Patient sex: M
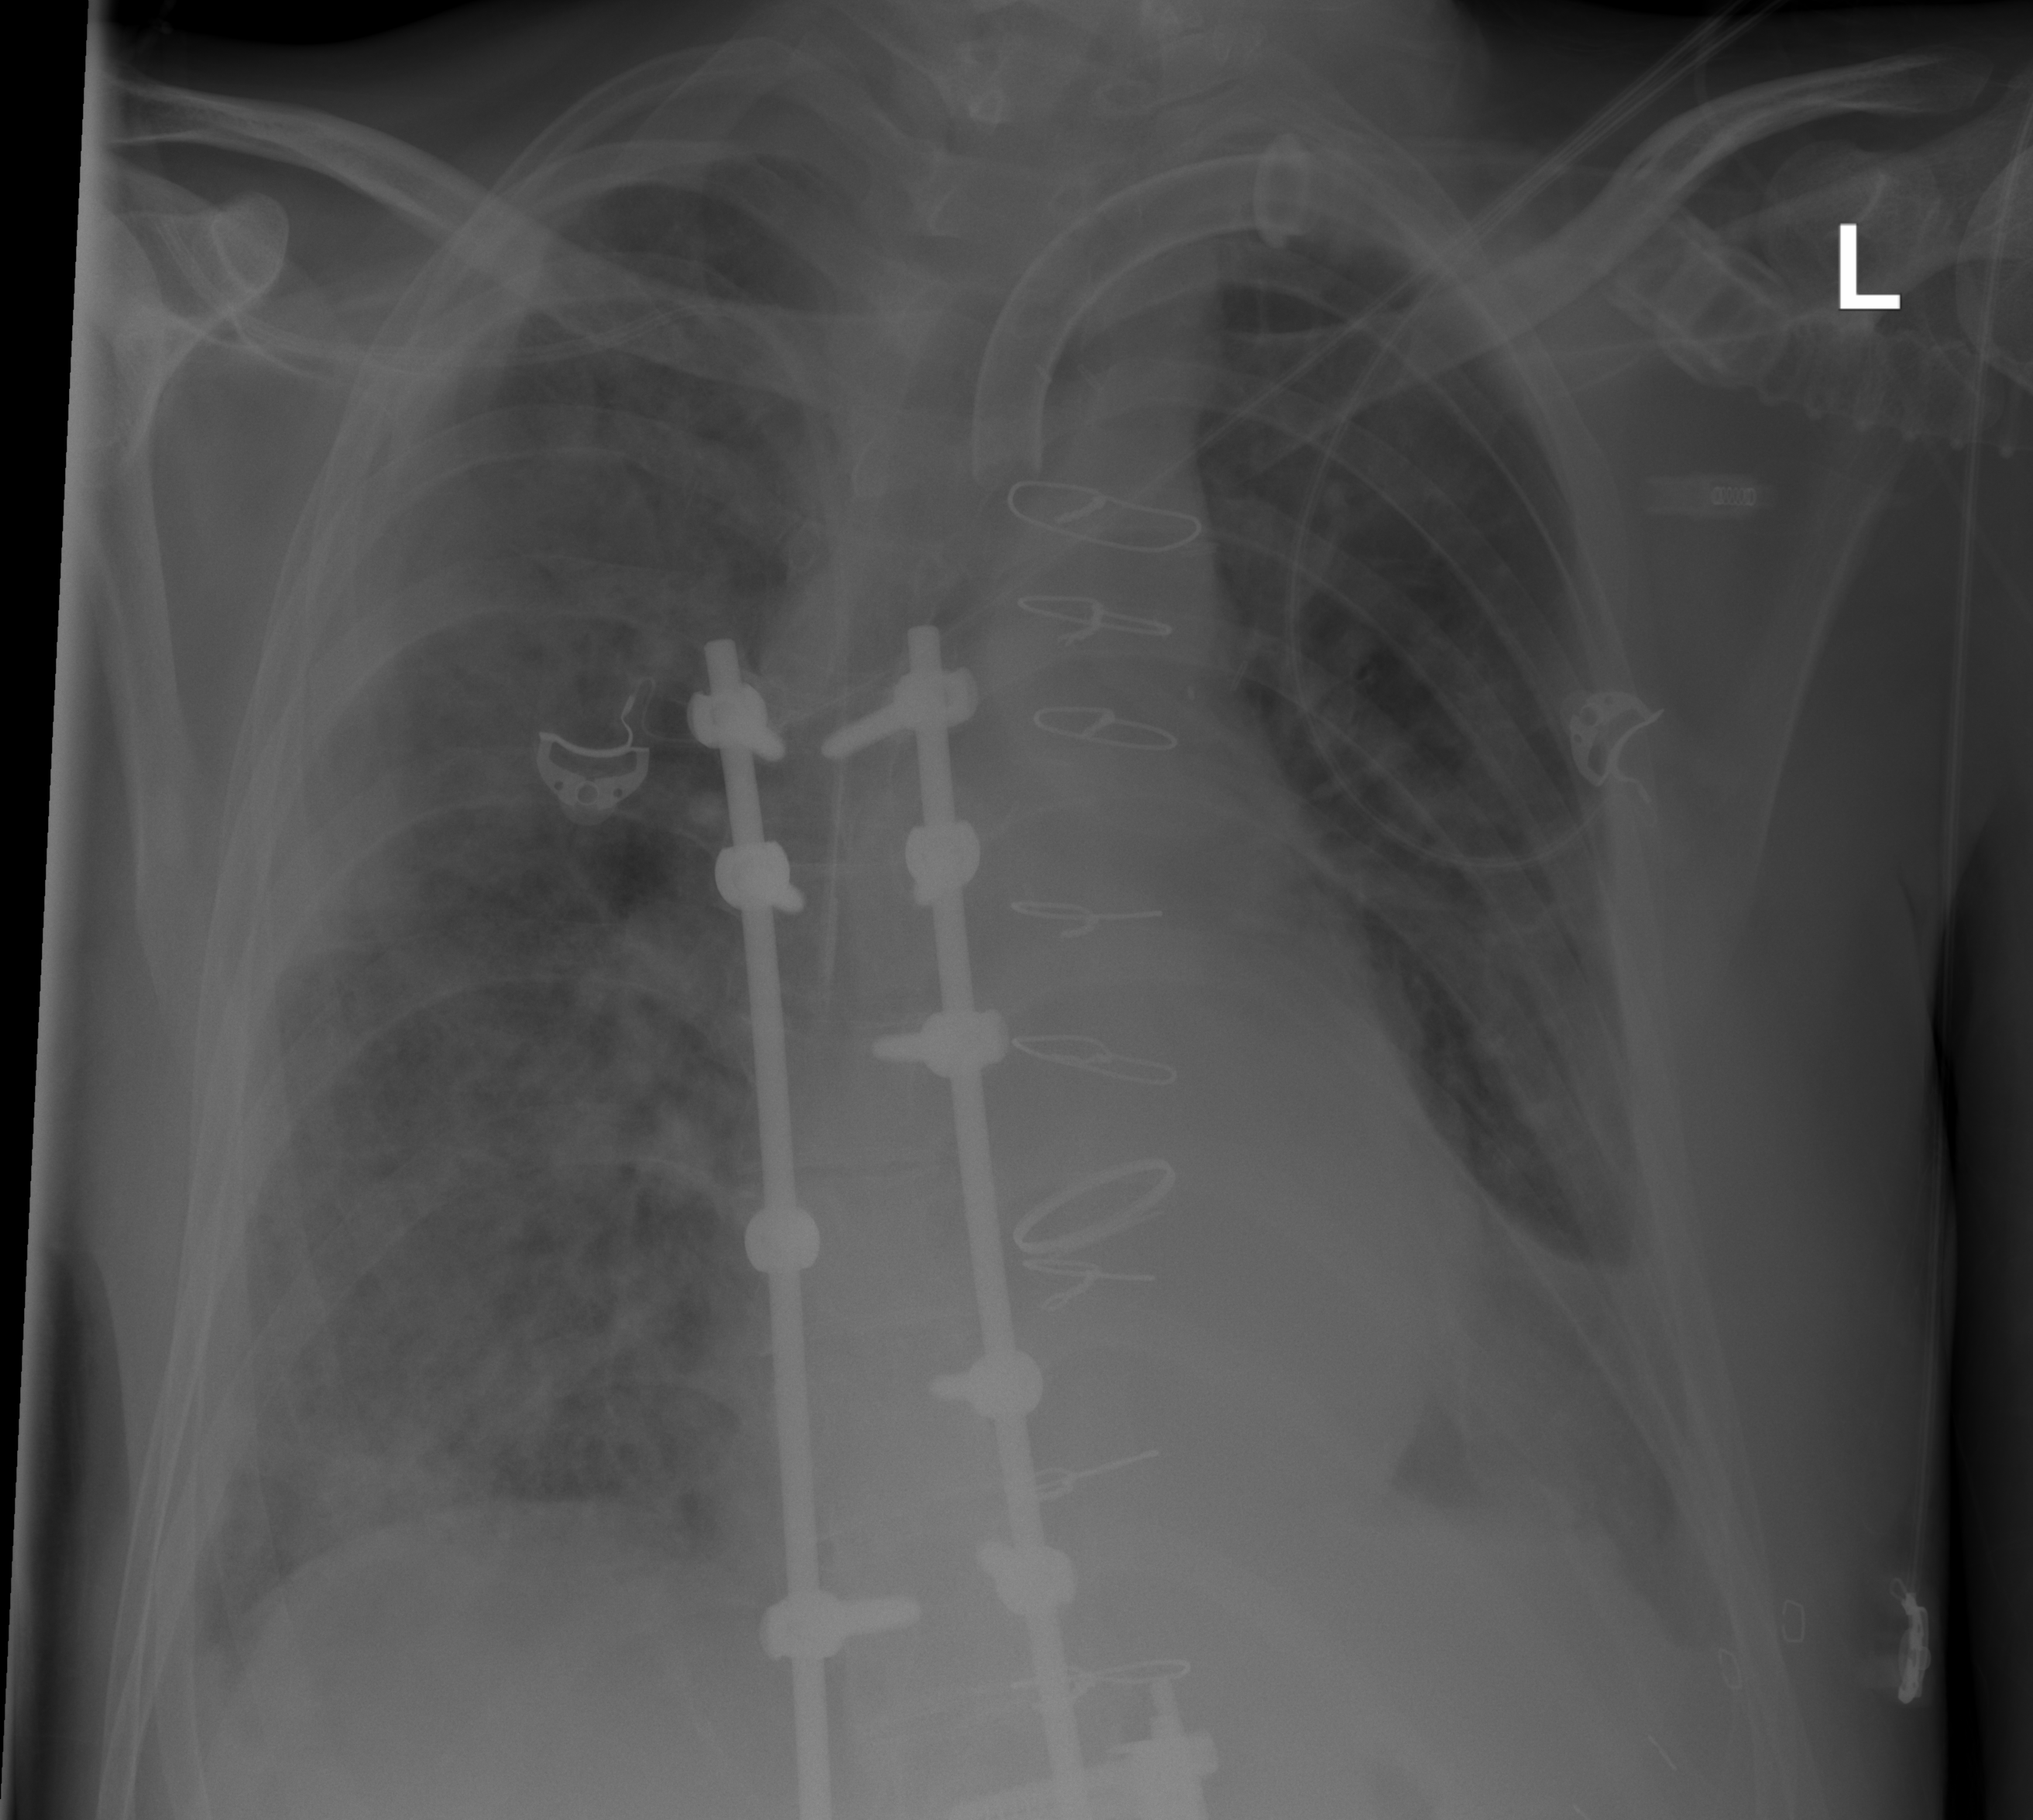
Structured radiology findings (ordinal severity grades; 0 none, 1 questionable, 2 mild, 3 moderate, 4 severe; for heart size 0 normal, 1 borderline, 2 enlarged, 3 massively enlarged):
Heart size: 0
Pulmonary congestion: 2
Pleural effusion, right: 1
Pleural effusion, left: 2
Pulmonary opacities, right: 4
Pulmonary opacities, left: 2
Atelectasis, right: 2
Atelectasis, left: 2